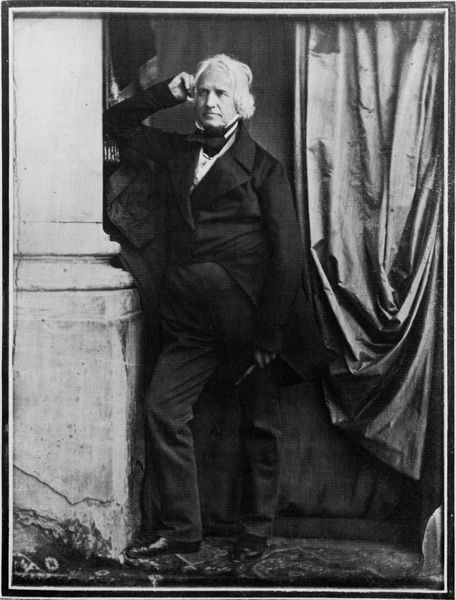
Titel: Christian Rauch
Künstler: Hermann Biow
Standort: Hamburg
Institution: Museum für Kunst und Gewerbe
Schlagwörter: hand, kopf, körper, mann, weiß, finger, geste, grau, haar, mund, nase, schwarz, stützen, säule, blick, schal, tuch, schleife, teppich, alt, anzug, hemd, hose, jacke, arm, augen, falten, kragen, sockel, stein, bildnis, herr, portrait, porträt, vorhang, boden, haare, interieur, pose, stoff, bein, schuhe, amerika, lehnen, frack, bauch, kontrapost, podest, nachdenken, fliege, revers, sakko, weste, foto, fotografie, photographie, gestützt, fuss, schwarz-weiß, künstler, wagner, denker, posieren, schuh, politiker, stift, photo, ganzfigur, basis, teppisch, anlehnen, spielbein, standbein, aufnahme, podes, protrait, schue, grauhaarig, orhang, weisshaarig, äule, vorhanh, estützt, drapage, weiß0, 19. jahrhundert, tuch schal